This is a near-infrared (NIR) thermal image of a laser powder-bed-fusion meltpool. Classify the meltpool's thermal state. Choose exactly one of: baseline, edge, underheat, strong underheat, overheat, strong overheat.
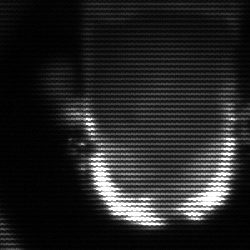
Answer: baseline